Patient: sex M, age 51
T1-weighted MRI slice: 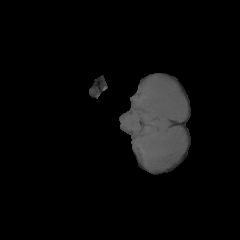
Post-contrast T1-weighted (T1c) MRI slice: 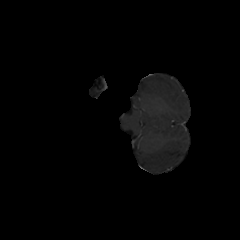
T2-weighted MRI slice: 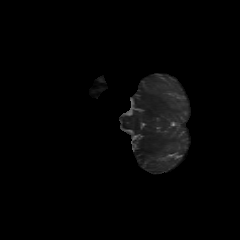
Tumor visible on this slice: no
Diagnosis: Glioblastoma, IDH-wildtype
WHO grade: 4